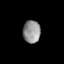
Tissue: lung
Cell type: Epithelial cells
Senescence score: 0.1169
Nuclear area (px): 385
Mean DAPI intensity: 145.54